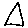
Label: triangle